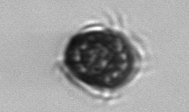
Label: Mesodinium